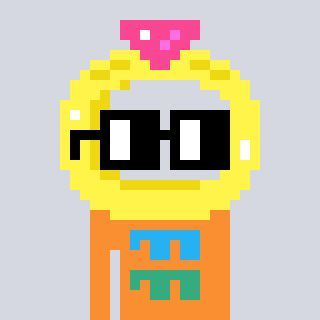
a pixel art character with square black glasses, a ring-shaped head and a orange-colored body on a cool background